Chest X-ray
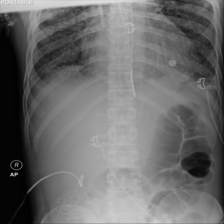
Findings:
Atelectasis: negative
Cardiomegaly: negative
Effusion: negative
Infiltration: positive
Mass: negative
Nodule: negative
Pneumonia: negative
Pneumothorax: negative
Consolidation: negative
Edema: negative
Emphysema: negative
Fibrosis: negative
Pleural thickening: negative
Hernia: negative